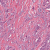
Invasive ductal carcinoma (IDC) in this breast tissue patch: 1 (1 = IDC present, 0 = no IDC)